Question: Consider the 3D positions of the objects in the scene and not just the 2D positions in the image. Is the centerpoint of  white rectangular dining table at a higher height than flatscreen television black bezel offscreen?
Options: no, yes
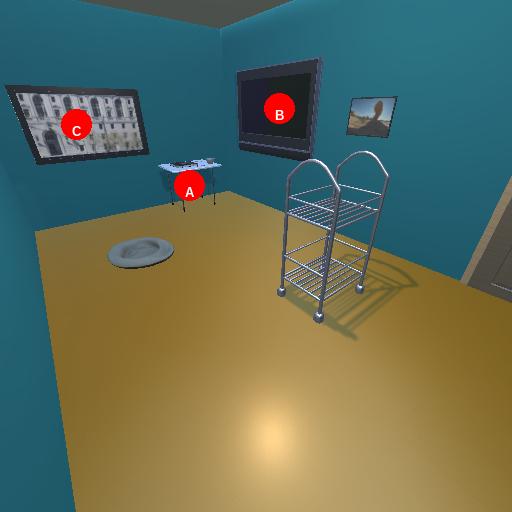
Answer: no